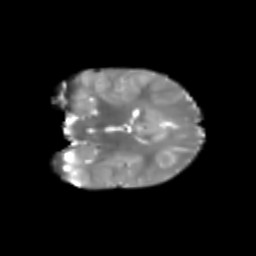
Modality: T2w
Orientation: coronal
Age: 6
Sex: male
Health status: healthy